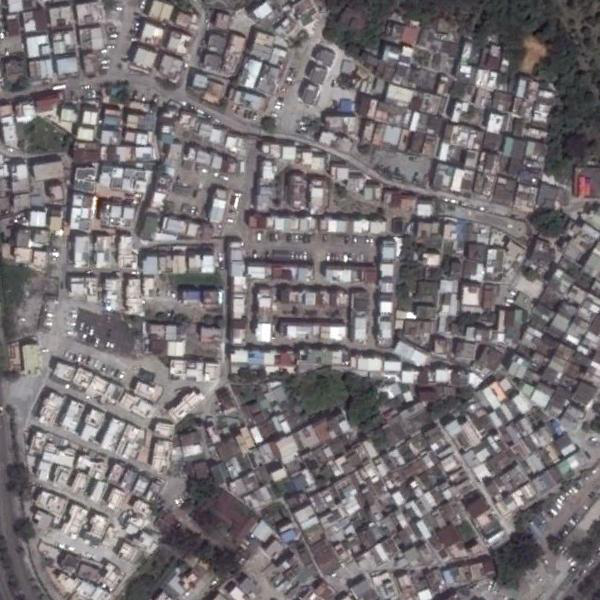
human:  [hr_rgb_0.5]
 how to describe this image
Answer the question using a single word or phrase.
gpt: dense residential